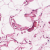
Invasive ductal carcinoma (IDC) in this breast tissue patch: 0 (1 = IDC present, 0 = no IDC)